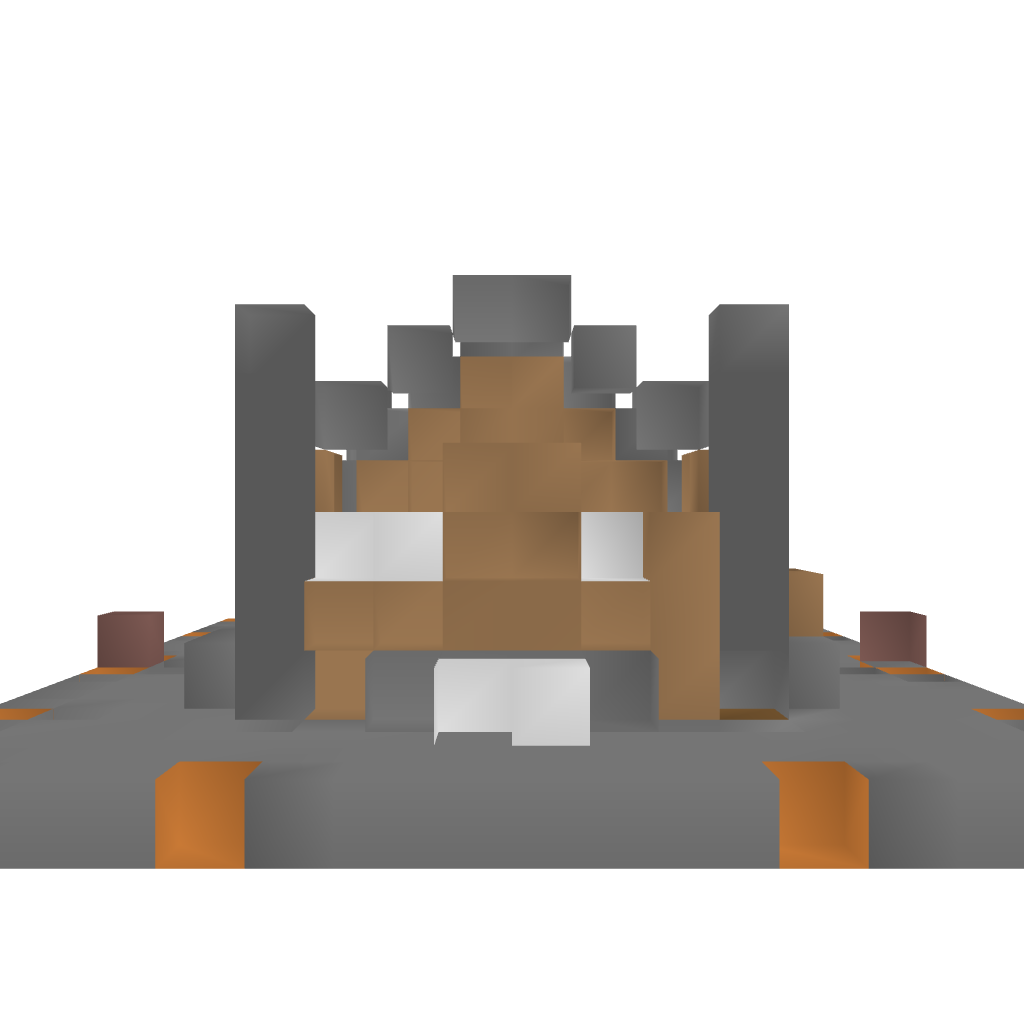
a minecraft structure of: Worker's Cottage bad low quality